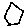
Label: hexagon